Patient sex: M
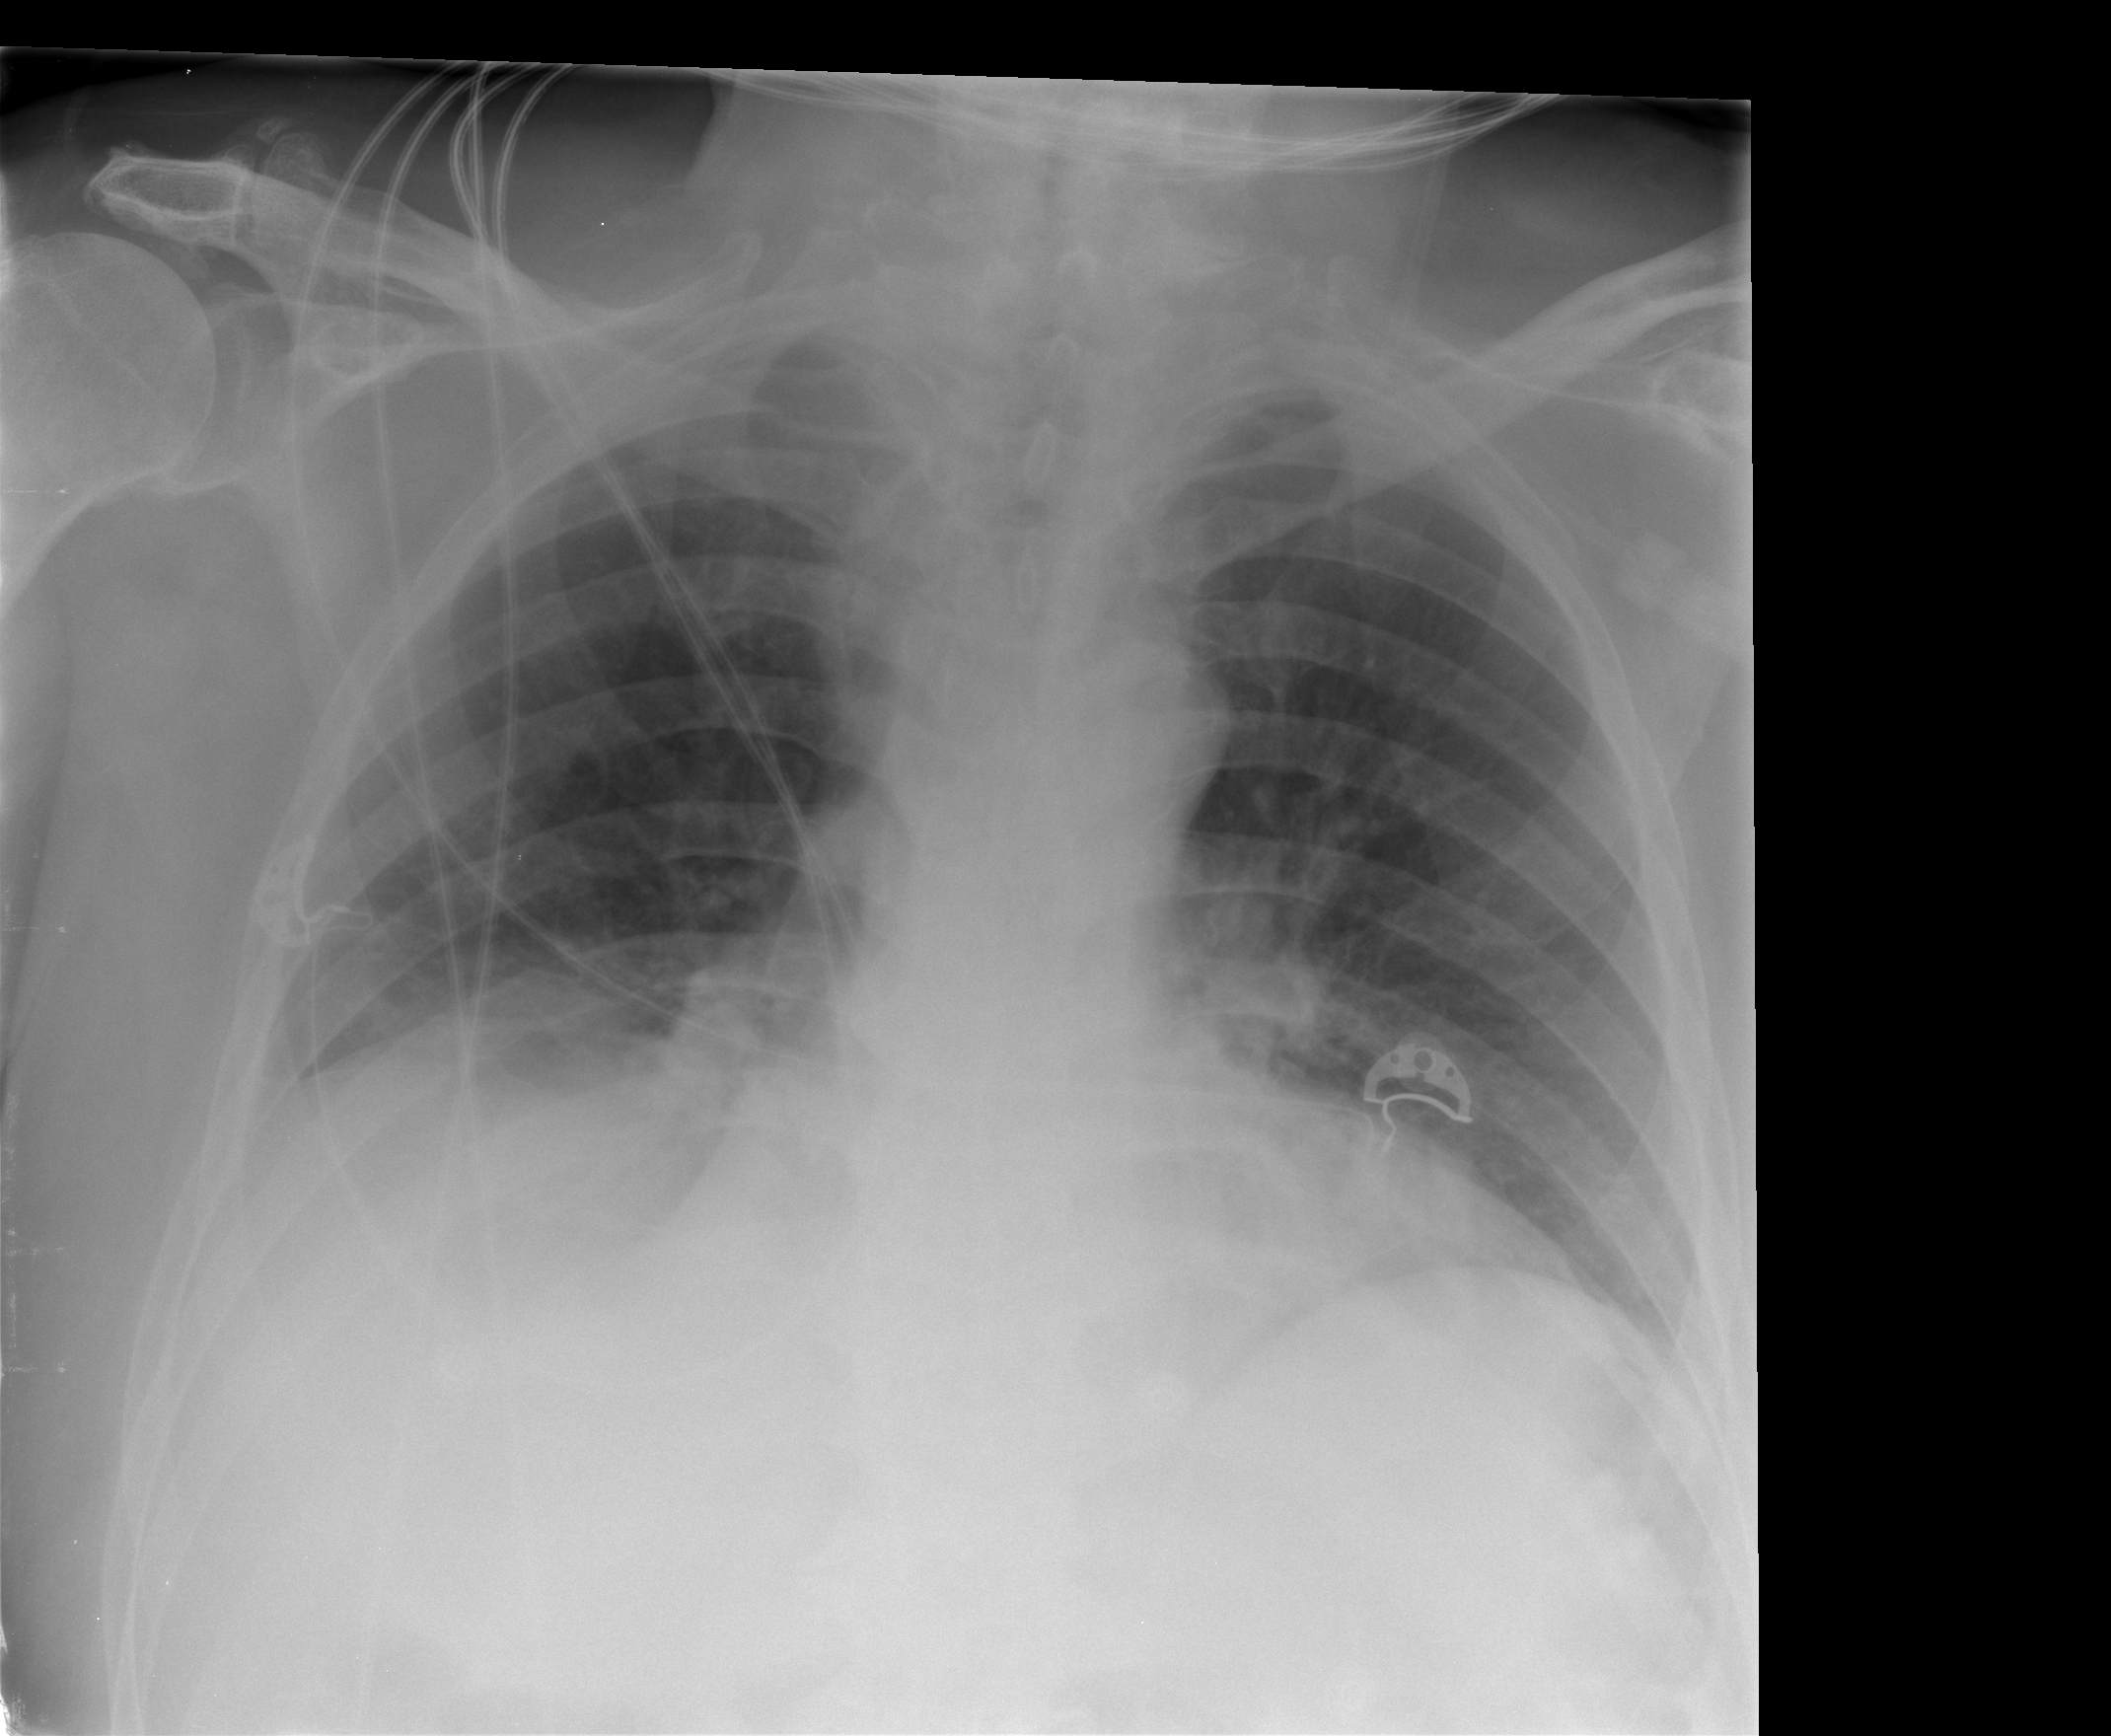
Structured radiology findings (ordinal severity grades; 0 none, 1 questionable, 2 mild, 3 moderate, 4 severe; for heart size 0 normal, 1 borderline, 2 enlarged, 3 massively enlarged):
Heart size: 2
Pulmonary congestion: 1
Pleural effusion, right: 2
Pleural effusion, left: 0
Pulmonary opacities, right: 0
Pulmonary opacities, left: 0
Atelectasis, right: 2
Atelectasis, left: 0